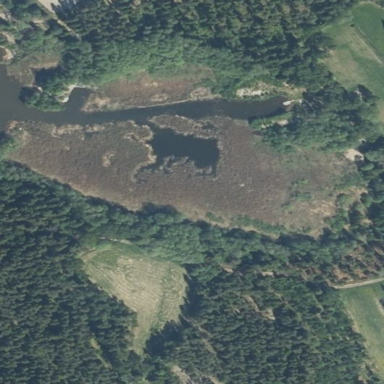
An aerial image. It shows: Bog wetland area.